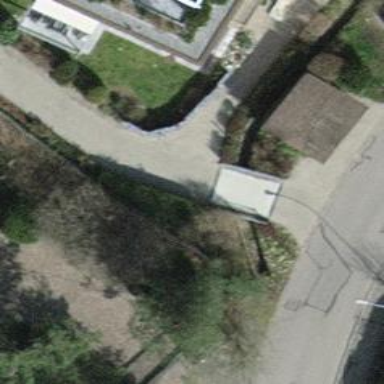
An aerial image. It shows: Footway on bridge.